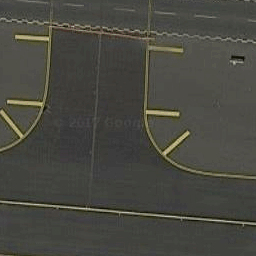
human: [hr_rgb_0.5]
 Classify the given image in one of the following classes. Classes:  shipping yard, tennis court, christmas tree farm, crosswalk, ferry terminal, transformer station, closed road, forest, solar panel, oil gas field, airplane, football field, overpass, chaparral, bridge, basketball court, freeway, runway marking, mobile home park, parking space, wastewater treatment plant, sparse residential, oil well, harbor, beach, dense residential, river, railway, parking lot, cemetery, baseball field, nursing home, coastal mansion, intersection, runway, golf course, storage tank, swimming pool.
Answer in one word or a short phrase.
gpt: runway marking